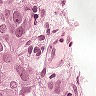
Metastatic tissue present: yes